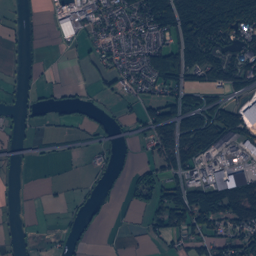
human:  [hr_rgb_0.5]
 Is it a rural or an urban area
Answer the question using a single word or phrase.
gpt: urban

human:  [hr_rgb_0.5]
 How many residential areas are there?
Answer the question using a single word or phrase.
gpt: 2

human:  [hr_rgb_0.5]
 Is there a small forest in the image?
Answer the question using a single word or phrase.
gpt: yes

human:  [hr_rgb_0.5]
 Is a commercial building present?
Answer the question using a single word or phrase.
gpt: yes

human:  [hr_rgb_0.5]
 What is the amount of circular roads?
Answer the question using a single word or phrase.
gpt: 0

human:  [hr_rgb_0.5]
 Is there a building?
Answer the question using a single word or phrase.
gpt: yes

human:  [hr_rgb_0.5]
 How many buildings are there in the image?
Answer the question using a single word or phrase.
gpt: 1872

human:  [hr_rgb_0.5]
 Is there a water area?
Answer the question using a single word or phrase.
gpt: yes

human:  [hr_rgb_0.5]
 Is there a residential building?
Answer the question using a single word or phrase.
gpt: yes

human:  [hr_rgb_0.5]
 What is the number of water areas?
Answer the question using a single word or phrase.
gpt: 27

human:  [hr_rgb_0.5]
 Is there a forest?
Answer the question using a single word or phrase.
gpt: yes

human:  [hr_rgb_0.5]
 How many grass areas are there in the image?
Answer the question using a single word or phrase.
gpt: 242

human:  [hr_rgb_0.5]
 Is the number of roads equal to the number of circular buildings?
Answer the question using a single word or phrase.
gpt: no

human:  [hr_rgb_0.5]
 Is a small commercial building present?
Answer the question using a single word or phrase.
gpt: yes

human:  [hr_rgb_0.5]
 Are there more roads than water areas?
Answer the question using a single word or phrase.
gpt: yes

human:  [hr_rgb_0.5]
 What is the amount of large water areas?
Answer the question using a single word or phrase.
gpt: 9

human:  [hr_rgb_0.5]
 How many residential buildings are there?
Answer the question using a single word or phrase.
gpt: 1808

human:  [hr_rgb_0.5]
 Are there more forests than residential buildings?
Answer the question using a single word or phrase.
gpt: no

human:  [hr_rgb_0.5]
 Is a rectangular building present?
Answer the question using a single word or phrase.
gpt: yes

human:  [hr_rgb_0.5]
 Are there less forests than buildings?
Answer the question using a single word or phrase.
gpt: yes

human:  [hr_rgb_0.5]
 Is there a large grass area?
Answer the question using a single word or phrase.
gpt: yes

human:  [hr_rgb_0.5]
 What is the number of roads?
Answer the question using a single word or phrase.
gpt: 430

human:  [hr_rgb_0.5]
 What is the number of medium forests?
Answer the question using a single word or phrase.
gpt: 50

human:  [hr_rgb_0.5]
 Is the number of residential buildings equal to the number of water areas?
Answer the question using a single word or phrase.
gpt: no

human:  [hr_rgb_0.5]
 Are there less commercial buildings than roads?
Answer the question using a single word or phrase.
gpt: yes

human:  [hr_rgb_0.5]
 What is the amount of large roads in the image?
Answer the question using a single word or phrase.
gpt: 0

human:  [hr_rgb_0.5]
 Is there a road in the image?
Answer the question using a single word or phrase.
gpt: yes

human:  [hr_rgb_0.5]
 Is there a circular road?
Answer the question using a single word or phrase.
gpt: no

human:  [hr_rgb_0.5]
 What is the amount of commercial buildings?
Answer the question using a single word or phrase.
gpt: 57

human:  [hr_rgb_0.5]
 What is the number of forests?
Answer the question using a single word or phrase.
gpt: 212

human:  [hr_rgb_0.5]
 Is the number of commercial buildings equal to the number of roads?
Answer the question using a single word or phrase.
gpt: no

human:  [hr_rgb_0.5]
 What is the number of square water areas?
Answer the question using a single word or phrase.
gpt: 3

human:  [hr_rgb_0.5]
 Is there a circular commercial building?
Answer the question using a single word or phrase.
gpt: no

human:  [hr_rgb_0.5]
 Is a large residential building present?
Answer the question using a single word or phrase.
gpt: yes

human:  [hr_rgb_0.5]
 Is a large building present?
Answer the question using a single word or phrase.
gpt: yes

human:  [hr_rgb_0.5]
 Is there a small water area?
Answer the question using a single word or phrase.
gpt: yes

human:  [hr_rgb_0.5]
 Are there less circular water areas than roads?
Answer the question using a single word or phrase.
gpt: yes

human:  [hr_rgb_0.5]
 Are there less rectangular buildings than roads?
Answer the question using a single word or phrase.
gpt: no

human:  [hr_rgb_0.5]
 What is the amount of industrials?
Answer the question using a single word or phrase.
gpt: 4

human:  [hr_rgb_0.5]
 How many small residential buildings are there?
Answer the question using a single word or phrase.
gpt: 1794

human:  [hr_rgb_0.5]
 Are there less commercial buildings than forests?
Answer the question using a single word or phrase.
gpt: yes

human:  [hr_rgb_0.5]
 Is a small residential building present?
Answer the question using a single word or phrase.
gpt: yes

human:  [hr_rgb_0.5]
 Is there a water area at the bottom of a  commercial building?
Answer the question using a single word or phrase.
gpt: yes

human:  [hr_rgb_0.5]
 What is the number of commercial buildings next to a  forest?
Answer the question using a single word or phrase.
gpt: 57

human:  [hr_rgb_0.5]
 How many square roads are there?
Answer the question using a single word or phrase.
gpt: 0

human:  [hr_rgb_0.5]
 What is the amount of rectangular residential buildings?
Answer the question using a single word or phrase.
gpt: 910

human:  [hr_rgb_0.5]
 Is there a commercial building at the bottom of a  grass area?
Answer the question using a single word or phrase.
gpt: yes

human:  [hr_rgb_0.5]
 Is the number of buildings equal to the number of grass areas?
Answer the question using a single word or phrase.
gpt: no

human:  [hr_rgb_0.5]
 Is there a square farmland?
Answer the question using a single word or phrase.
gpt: no

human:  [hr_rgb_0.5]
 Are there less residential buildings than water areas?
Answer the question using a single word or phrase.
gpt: no

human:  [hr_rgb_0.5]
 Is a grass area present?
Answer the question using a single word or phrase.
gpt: yes

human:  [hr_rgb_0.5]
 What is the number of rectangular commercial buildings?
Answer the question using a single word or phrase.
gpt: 22

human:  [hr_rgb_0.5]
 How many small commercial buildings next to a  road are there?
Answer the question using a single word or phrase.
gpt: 38

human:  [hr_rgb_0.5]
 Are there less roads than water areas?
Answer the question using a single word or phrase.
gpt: no

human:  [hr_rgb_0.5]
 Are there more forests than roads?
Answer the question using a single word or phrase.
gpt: no

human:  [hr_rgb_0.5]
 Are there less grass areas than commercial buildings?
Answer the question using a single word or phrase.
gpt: no

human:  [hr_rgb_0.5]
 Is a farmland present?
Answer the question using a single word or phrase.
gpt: yes

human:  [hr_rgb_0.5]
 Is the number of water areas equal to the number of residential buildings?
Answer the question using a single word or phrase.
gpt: no

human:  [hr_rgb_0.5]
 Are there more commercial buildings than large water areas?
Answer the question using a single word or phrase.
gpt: yes

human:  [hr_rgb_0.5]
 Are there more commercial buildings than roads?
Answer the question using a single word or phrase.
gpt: no

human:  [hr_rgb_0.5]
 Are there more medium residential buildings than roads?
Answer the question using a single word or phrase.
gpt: no

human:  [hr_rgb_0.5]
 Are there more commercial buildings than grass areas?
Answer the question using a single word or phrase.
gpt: no

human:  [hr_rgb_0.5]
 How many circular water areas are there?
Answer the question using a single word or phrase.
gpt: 3

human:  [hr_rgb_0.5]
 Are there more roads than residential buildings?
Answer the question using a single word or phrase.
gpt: no